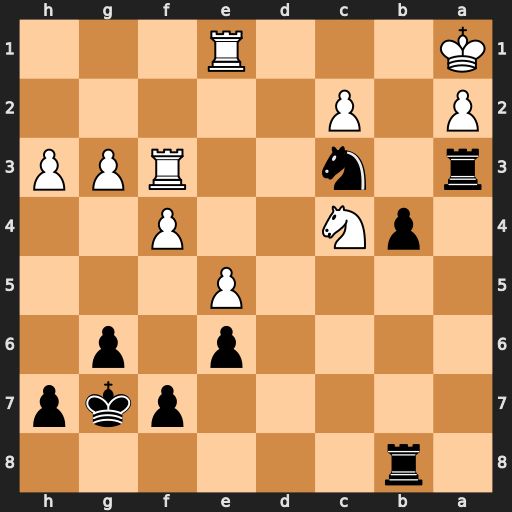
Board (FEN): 1r6/5pkp/4p1p1/4P3/1pN2P2/r1n2RPP/P1P5/K3R3
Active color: b
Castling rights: -
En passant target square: -
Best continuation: Rxa2#